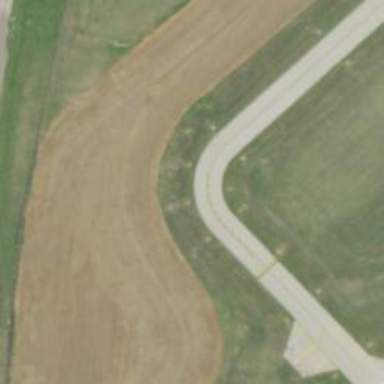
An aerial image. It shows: Image of taxiway at airport.